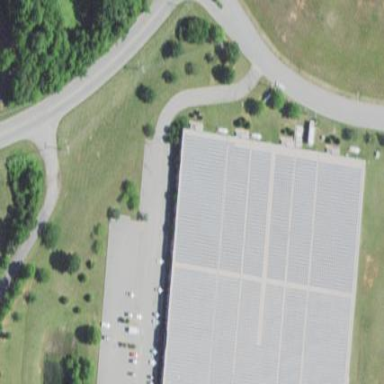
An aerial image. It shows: Warehouse building.